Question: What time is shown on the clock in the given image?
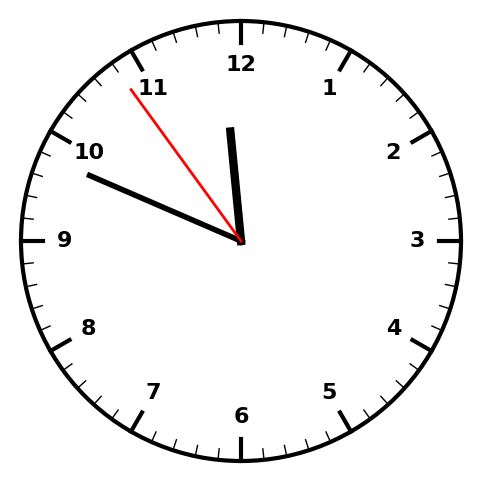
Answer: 11:48:54